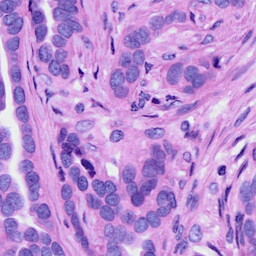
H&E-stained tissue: Ovarian